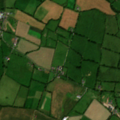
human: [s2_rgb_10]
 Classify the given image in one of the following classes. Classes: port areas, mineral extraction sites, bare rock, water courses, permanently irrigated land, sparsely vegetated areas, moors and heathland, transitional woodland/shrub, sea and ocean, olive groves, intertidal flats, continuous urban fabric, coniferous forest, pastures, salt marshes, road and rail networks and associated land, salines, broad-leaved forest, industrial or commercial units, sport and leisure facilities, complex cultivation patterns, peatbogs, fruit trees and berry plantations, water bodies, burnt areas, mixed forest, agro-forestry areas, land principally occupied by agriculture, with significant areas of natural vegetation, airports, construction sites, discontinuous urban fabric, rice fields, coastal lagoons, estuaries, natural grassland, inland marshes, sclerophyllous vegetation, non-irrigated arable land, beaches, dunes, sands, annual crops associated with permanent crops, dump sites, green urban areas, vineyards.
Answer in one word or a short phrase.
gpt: non-irrigated arable land, pastures